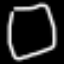
Label: square